Question:
I am not sure why I can't view content beneath my navbar.All I get is blank in my in place of the '<h1>Hello</h1>'. Would appreciate some guidance for this code in particular, but also any resources to learn more about how to avoid this problem in the future.
'''
<!DOCTYPE html>
<html>
<head>
<title>A random title piece.</title>
<meta name="viewport" content="width=device-width, initial-scale=1.0">
<!-- Bootstrap -->
<link href="../static/css/bootstrap.css" rel="stylesheet" media="screen">
<link href="../static/style.css" rel="stylesheet" media="screen">
</head>
<body>
<div class="navbar navbar-fixed-top">
<div class="navbar-inner">
<div class="container pull-left">
<a class="brand" href="../">Things and Stuff </a>
<div class="nav-collapse collapse" id="main-menu">
<ul class="nav" id="main-menu-left">
<li class="divider-vertical"></li>
<li>
<form class="form-search">
<div class="input- append">
<input type="text" class="span2 search-query">
<button type="submit" class="btn">
Search
</button>
</div>
</form>
</li>
<li>
<a id="swatch-link" href="../popular">Example 1</a>
</li>
<li>
<a id="swatch-link" href="../sold">Example 2</a>
</li>
<li>
<a id="swatch-link" href="../new">Example 3</a>
</li>
</ul>
</div>
</div>
</div>
</div>
<h1>Hello</h1>
<script src="http://code.jquery.com/jquery.js"></script>
<script src="../static/js/bootstrap.min.js"></script>
<script src="../static/js/json2.js"></script>
</body>
'''
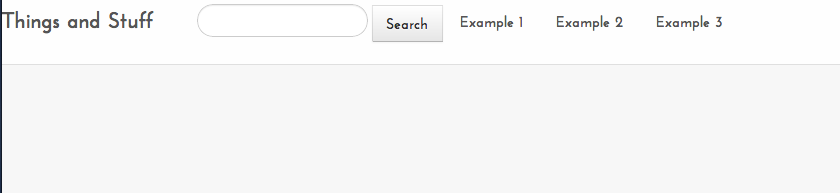
Answer: The content is hidden beneath your header .Wrap your content with a div with class container and than let us know .
<URL>
<URL>
'''
<div class=".container">
<h1>Hellow world</h1>
</div>
'''
And add the followingin your css
'''
.container > h1
{
margin-top:70px;
}
'''
Or you can use the following , I suggest using this one :
'''
.container > h1{
padding-top:70px;
}
'''